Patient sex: M
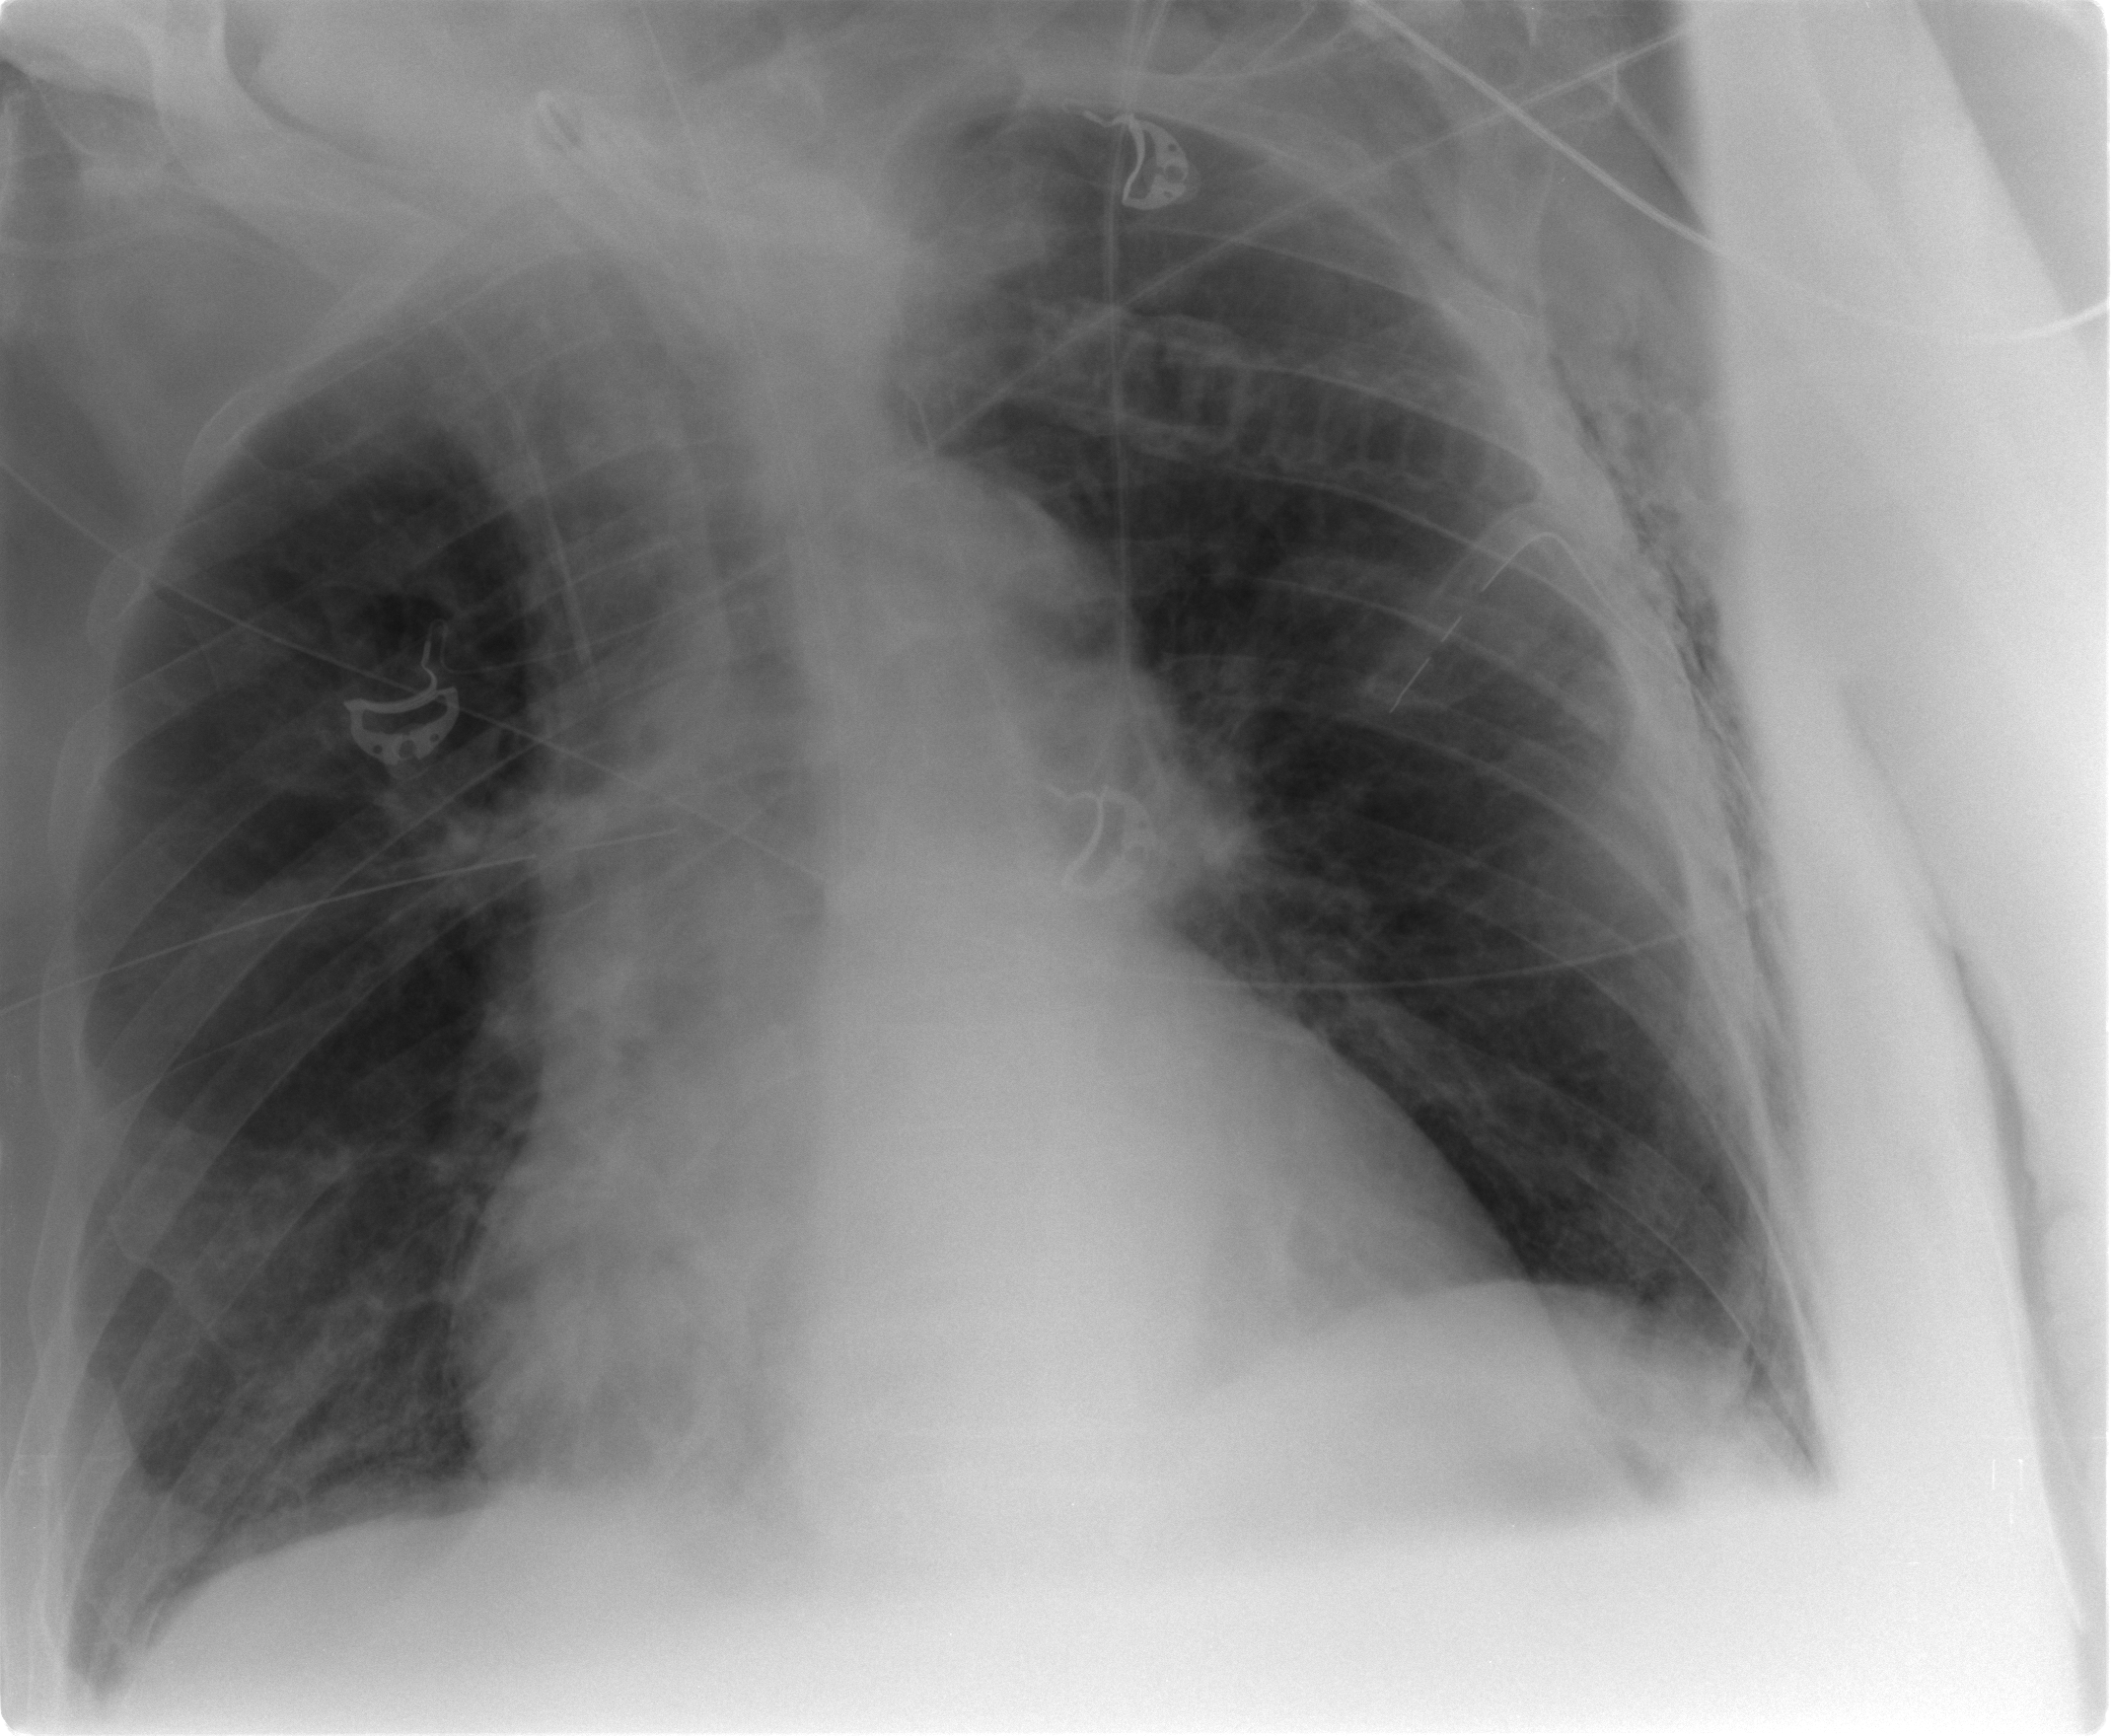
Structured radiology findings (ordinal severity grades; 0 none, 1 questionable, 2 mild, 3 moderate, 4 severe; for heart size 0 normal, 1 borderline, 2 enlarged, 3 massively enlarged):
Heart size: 2
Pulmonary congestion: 2
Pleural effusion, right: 1
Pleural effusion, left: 2
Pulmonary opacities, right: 1
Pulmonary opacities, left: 0
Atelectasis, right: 2
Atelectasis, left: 0